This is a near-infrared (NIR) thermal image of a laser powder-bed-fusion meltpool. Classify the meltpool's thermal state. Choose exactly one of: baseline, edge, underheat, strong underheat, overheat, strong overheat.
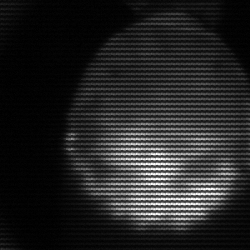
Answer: edge